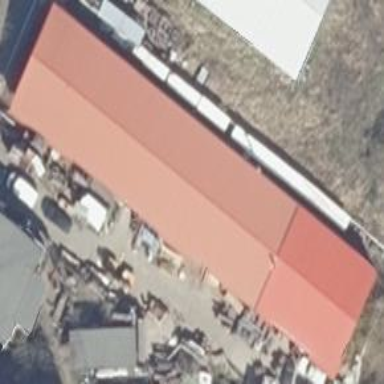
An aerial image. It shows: Industrial building.